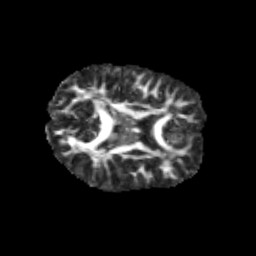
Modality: FA
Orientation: axial
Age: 10
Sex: male
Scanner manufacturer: siemens
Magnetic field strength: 3 T
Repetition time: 3.8 s
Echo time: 0.07 s